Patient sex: F
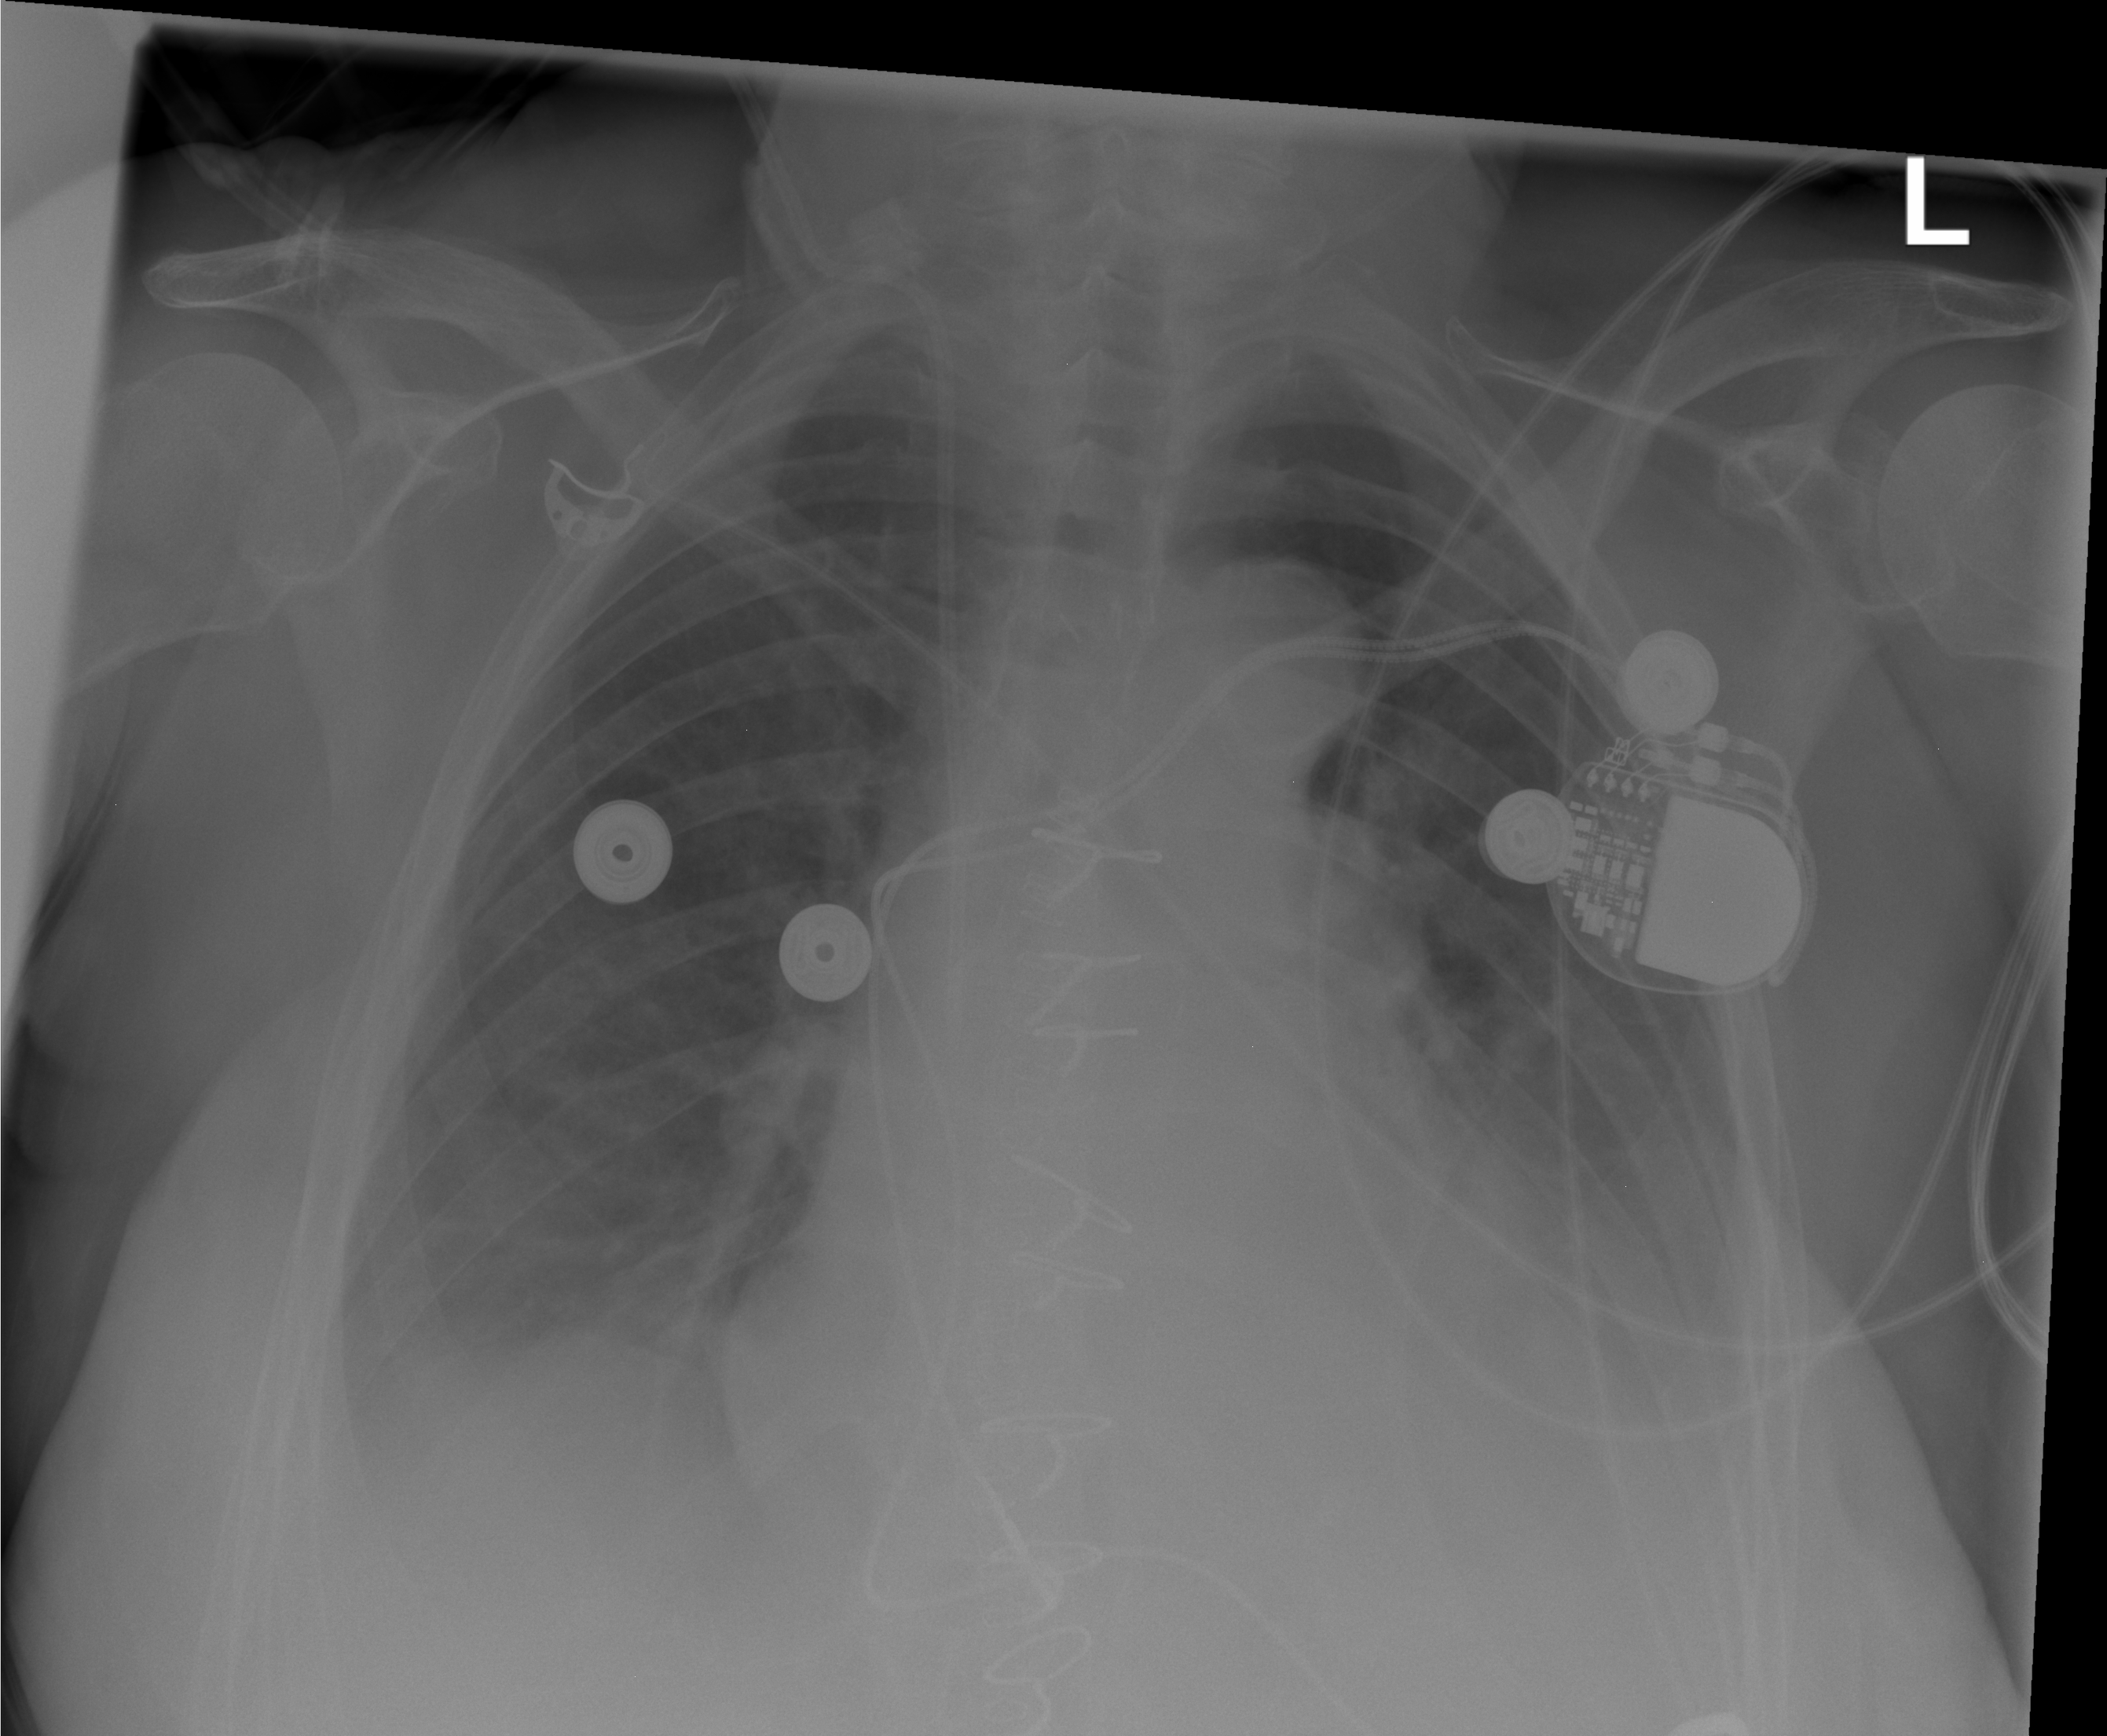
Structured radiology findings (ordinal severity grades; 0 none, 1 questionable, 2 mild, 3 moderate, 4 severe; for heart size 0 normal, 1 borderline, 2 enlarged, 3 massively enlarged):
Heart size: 2
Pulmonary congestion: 0
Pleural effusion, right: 2
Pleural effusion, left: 2
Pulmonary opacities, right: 0
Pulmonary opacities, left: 0
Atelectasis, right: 2
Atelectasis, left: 2